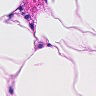
Metastatic tissue present: no